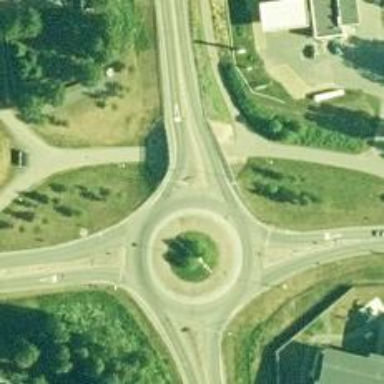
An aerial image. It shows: Secondary road with asphalt surface leading to roundabout.